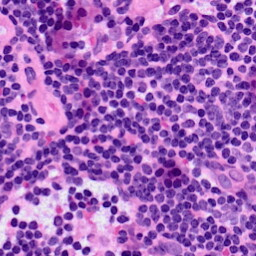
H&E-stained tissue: LymphNode